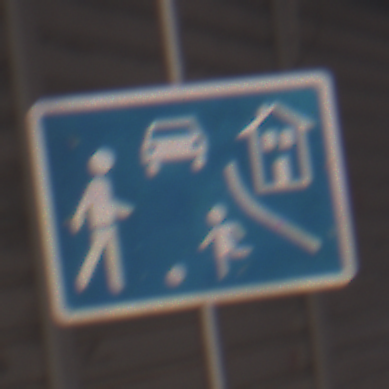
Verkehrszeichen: BeginnVerkehrsberuhigterBereich
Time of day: MorningAfternoon
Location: Outdoor (Urban)
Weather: Clear
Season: NotSpecified
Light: Natural